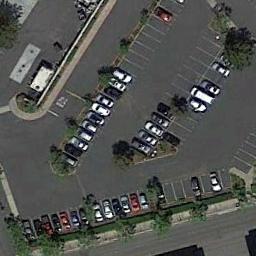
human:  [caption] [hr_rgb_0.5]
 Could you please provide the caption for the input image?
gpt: There are many different colors and styles of cars in the parking lot .

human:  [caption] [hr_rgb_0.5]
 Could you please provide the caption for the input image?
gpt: The parking lot has some neatly arranged cars .

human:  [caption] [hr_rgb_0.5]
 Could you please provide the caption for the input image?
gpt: There are some cars on the parking lot .

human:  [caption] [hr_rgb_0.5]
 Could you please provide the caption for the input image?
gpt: Eighty percent of the parking spaces in the parking lot are occupied .

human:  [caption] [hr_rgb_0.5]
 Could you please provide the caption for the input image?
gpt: There are some green bushes and cars on the parking lot .